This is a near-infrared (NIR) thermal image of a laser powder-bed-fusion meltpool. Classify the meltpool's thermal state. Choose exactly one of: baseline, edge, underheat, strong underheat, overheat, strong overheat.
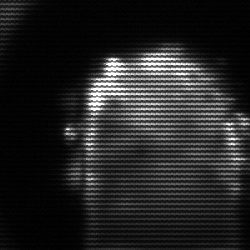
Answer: baseline